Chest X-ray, PA view. Patient: 75 years old, sex M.
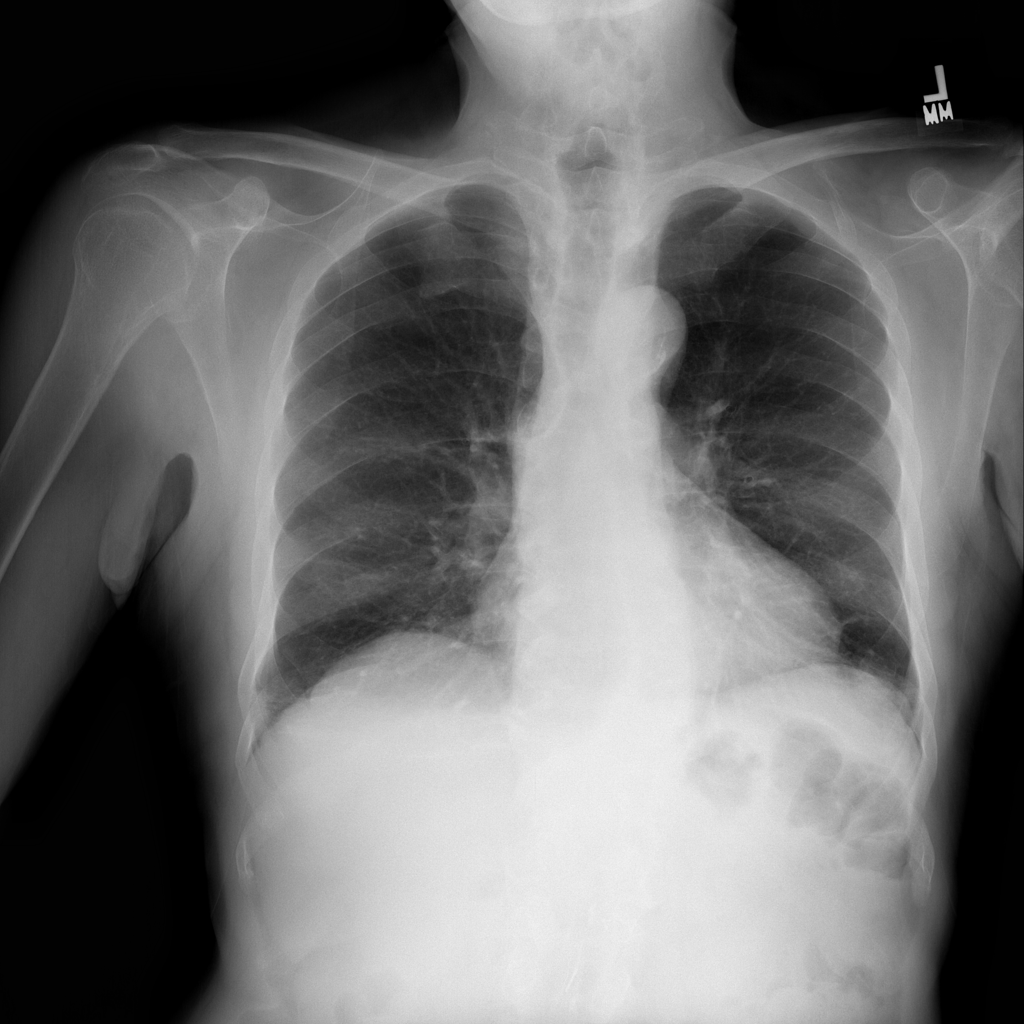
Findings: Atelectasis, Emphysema